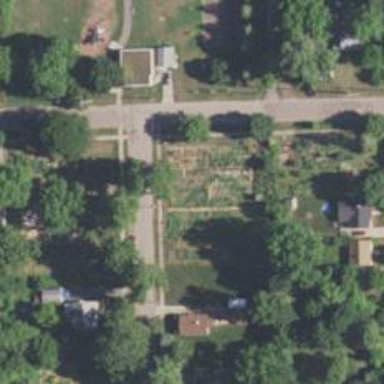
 leisure land intended for communal use."